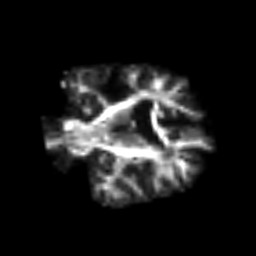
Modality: FA
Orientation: coronal
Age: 62
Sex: female
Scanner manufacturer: siemens
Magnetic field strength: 3 T
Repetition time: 3.2 s
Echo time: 0.081 s